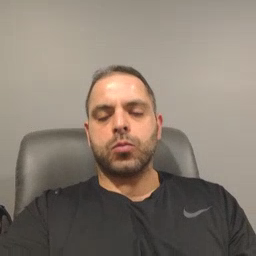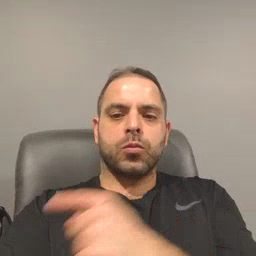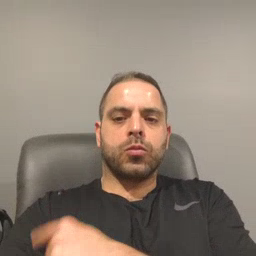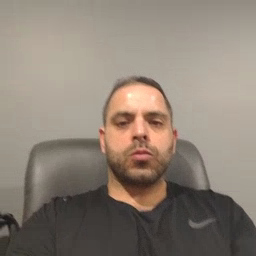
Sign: arm